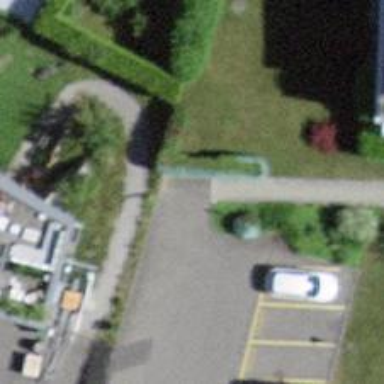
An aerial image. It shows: Paved footway.